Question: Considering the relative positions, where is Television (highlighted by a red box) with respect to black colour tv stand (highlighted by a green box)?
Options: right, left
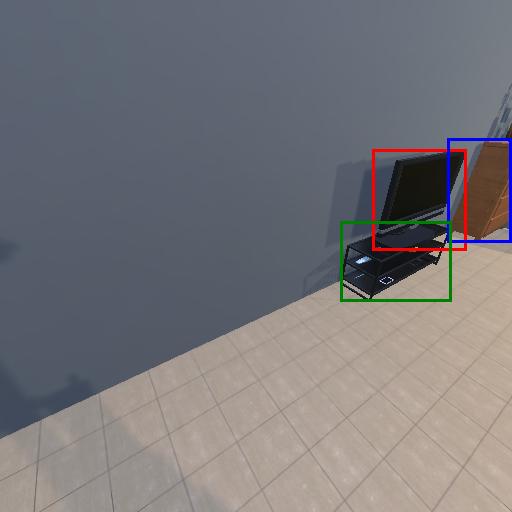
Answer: right